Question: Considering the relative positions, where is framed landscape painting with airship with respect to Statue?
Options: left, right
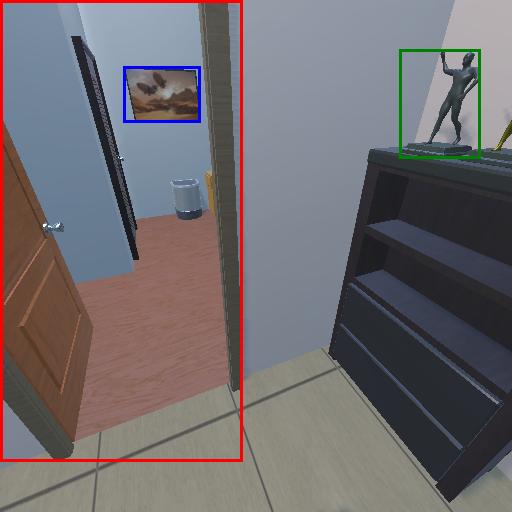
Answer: left